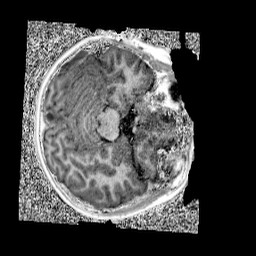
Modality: UNIT1
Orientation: axial
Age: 9
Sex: male
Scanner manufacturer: siemens
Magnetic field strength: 3 T
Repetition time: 4 s
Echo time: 0.00299 s